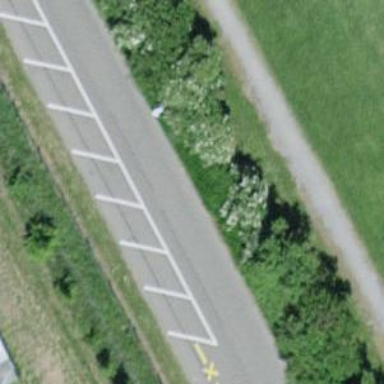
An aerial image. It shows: Parking lane for vehicles.